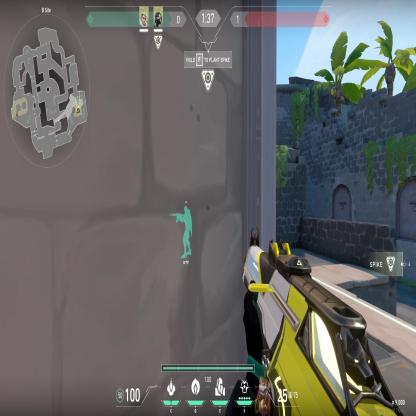
Label: teammate